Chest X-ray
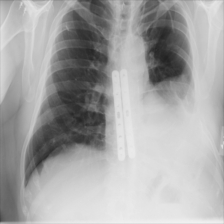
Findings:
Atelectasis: negative
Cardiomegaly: negative
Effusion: negative
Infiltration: negative
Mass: negative
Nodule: negative
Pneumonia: negative
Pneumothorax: negative
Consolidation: negative
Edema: negative
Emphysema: negative
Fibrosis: negative
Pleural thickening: negative
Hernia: negative